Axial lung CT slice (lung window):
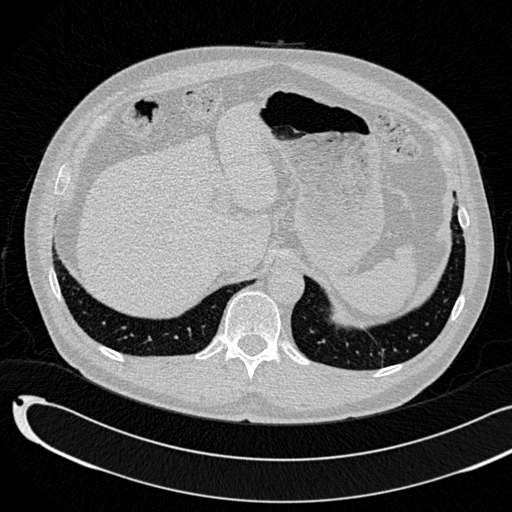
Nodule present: no